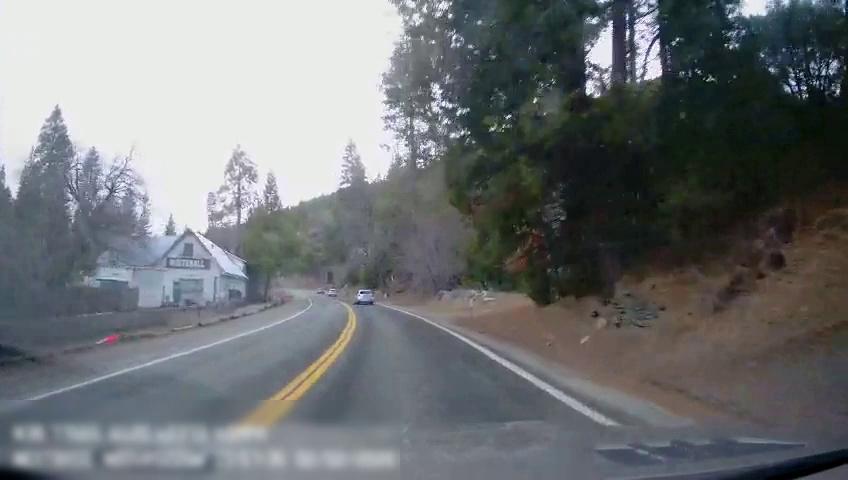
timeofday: Day
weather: Cloudy
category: Drivable Space
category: Vehicles | Car
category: Lanes | Current Lane
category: Lanes | Current Lane
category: Lanes | Opposite Lane